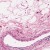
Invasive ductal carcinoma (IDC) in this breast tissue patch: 0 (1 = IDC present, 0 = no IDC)